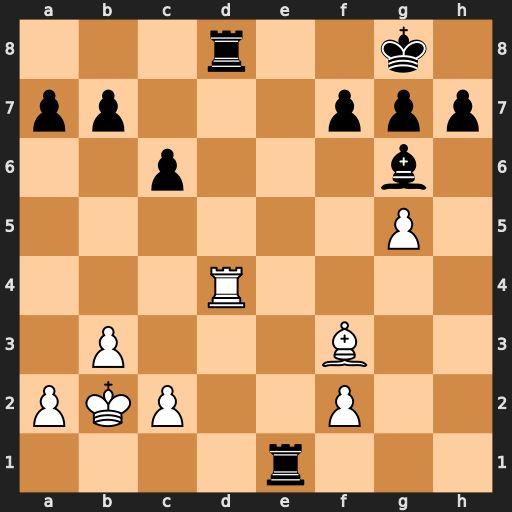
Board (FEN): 3r2k1/pp3ppp/2p3b1/6P1/3R4/1P3B2/PKP2P2/4r3
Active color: w
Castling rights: -
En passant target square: -
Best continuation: Rxd8+ Re8 Rxe8#